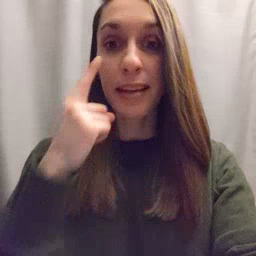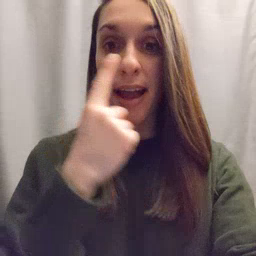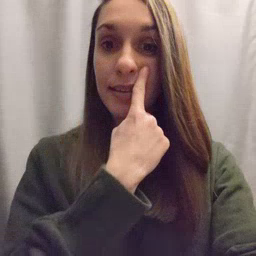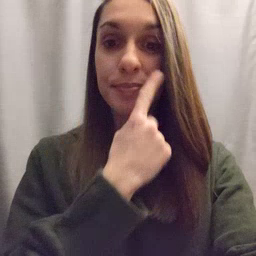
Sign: eye